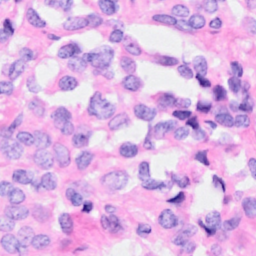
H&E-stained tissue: Breast